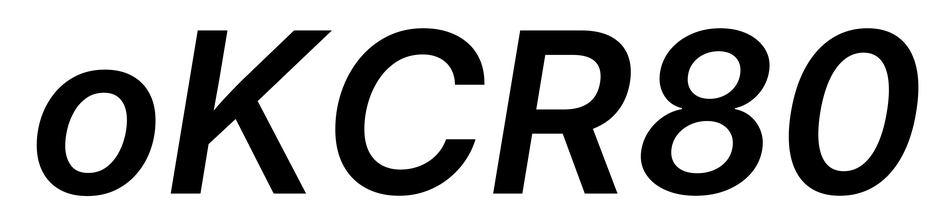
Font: Inter-Italic_SemiBold_Italic